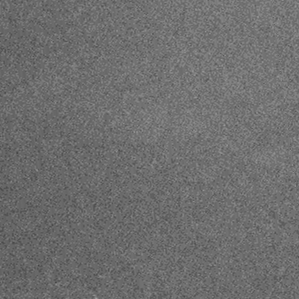
Label: frost